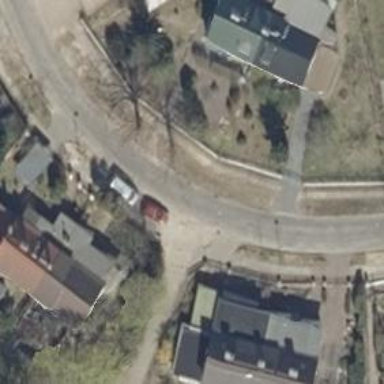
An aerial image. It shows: Residential road.